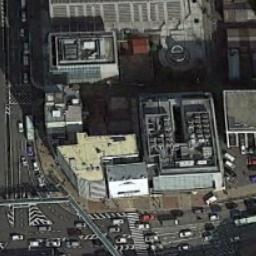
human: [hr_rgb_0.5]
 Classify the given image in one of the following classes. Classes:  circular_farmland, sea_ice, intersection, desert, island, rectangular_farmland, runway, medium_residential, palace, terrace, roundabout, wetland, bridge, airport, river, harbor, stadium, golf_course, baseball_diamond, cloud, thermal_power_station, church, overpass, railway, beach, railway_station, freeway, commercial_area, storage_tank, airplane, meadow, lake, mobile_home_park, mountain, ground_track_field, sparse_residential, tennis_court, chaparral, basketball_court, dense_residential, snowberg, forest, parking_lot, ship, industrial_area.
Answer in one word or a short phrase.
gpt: commercial_area